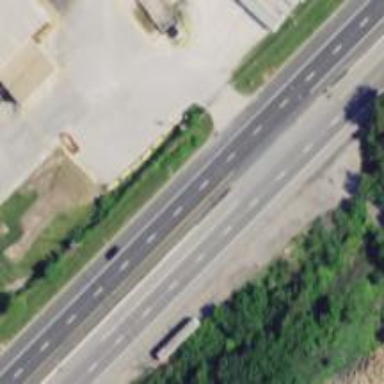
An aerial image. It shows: Asphalt trunk highway.